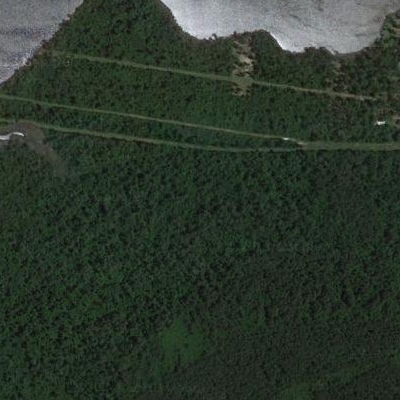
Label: Forest